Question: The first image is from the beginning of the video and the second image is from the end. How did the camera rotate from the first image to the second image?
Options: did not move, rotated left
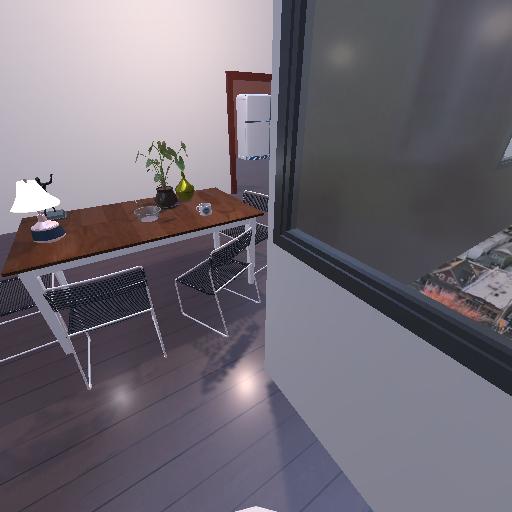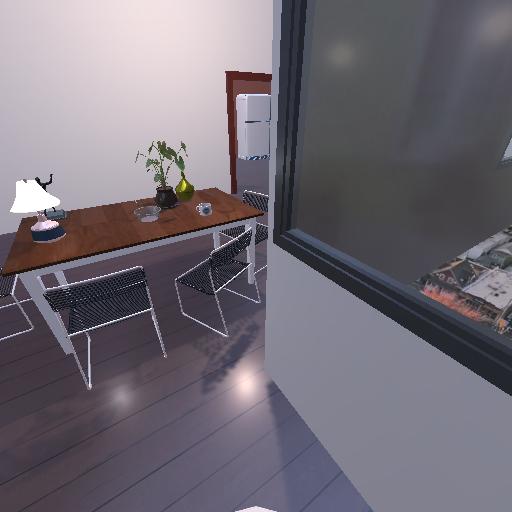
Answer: did not move